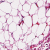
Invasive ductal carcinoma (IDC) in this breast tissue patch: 0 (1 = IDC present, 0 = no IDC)